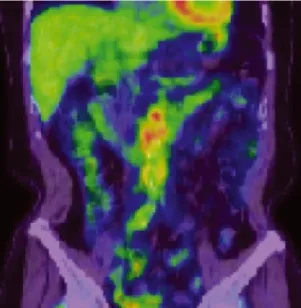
8 months after nivolumab following 7-months of axitinib Metabolic tumor volume (MTV) was defined as the tumor volume greater than 40% of standardized uptake value (SUV) max. Total lesion glycolysis (TLG) was calculated as MTVxSUVmean. MTV and TLG were calculated by using LIFEx package (www. Lifexsoft. And 15.8 cm3/112.5 g.
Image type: radiology (pet)